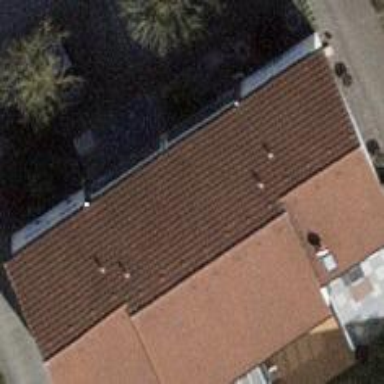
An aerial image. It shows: Gabled roof on building that houses apartments.